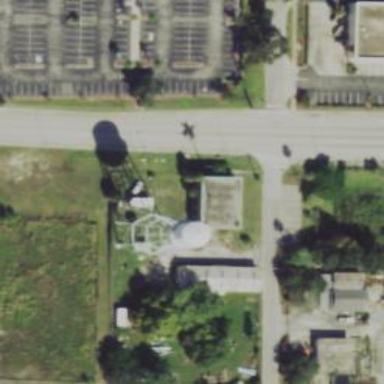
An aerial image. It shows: Water tower that is man-made.